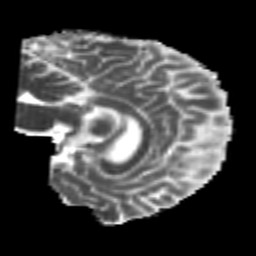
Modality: MD
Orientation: sagittal
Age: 20
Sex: male
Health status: healthy
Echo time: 0.074 s